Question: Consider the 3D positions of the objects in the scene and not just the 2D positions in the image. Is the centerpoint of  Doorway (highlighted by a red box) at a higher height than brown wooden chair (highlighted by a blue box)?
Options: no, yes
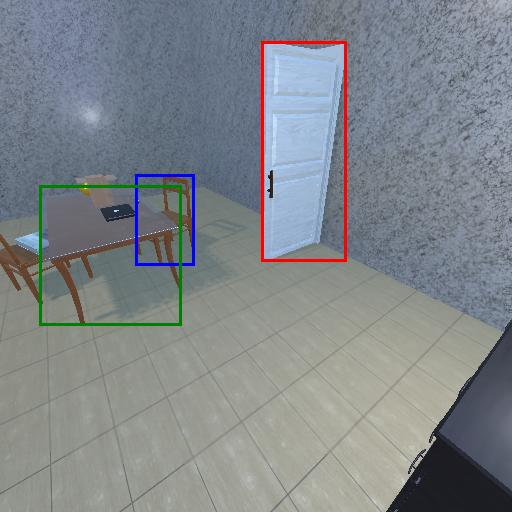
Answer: no